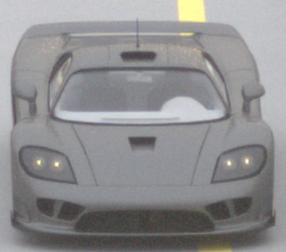
Make: Saleen
Model: S7
Detailed model: -
Model produced from: 2000
Model produced until: 2008
Doors: 2
Color: gray
Road condition: dry road
Daytime: sunrise or sunset
Contrast: low contrast